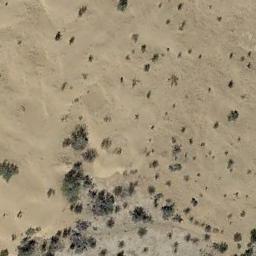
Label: chaparral